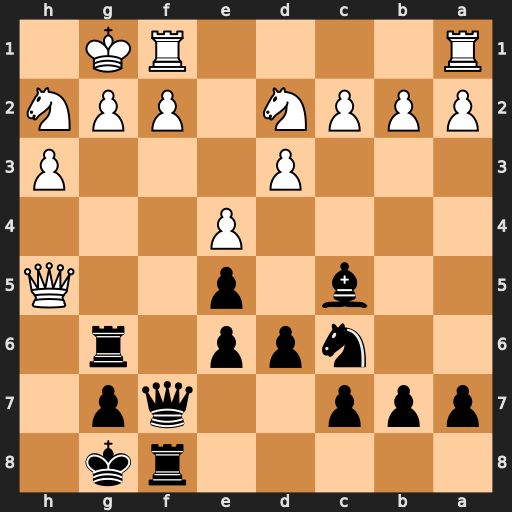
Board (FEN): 5rk1/ppp2qp1/2npp1r1/2b1p2Q/4P3/3P3P/PPPN1PPN/R4RK1
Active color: b
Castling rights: -
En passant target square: -
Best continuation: Rxg2+ Kxg2 Qxh5